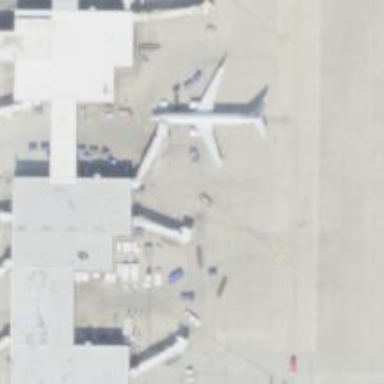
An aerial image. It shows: Airport gate.